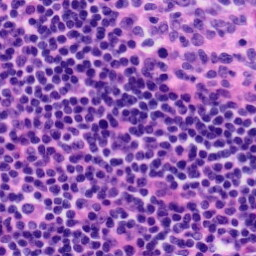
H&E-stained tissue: Tonsil